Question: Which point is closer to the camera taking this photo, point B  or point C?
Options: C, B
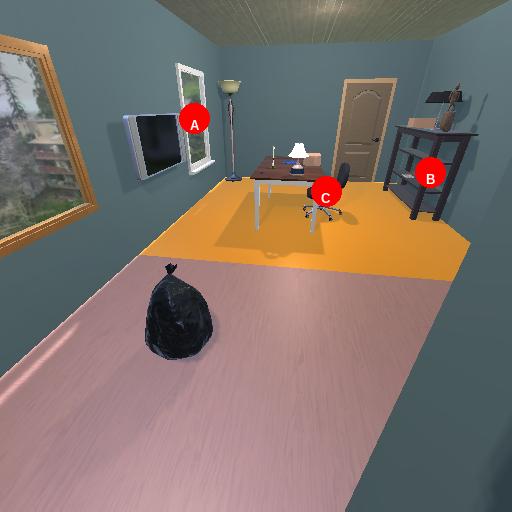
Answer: C